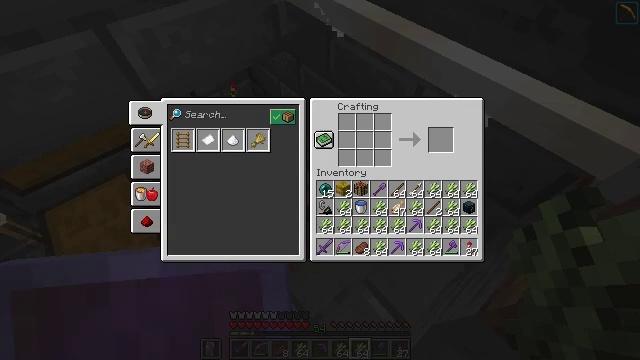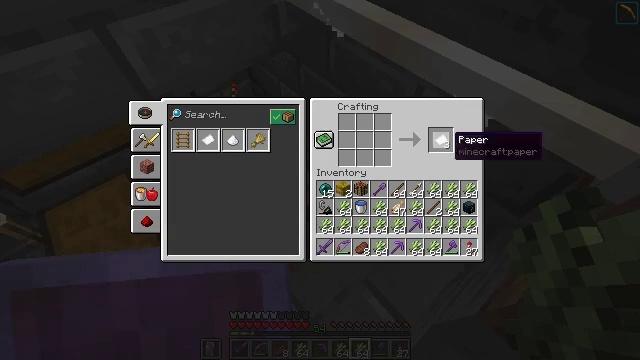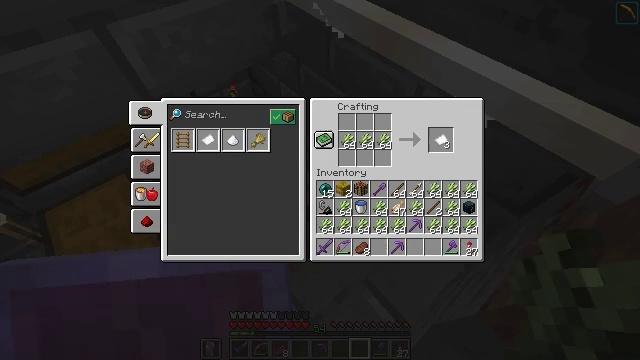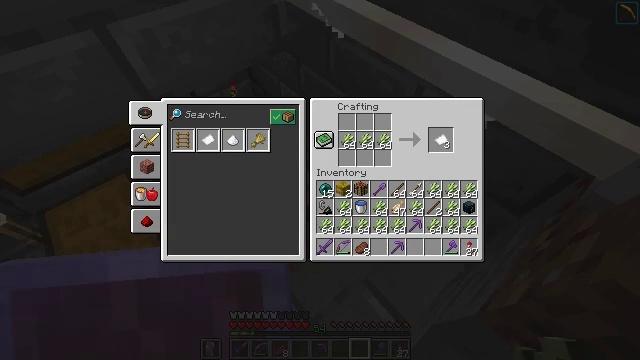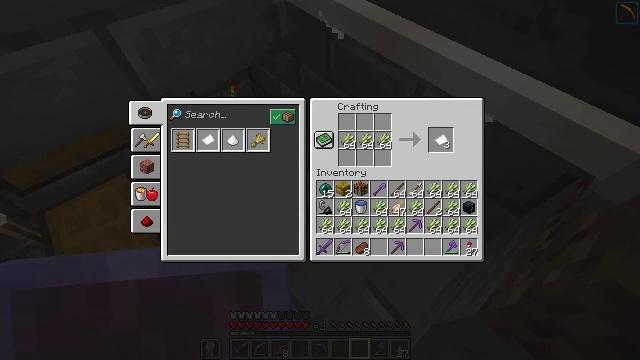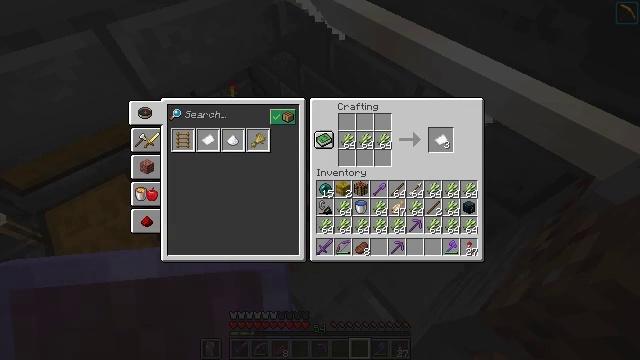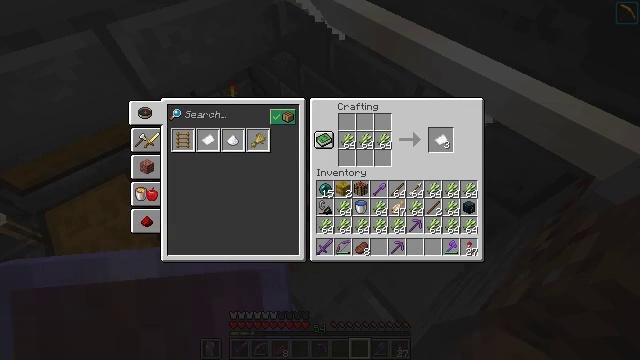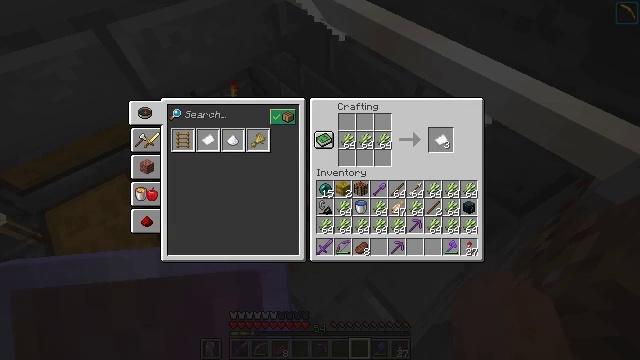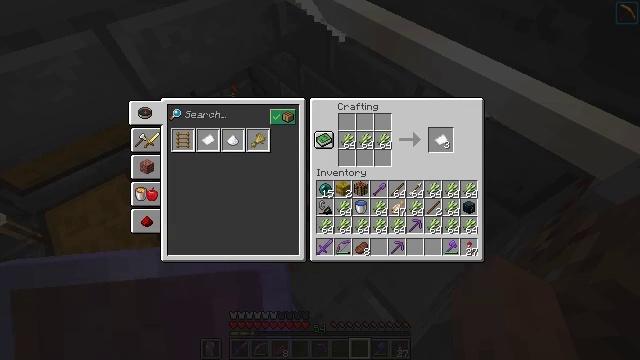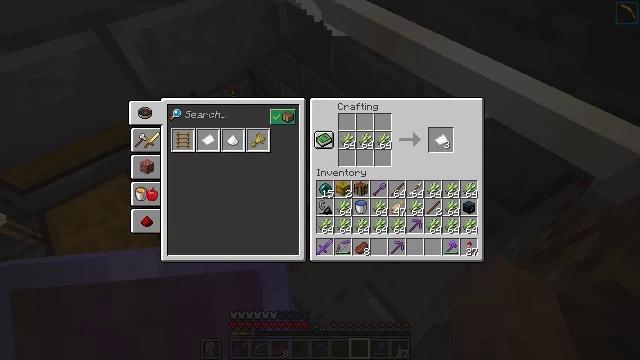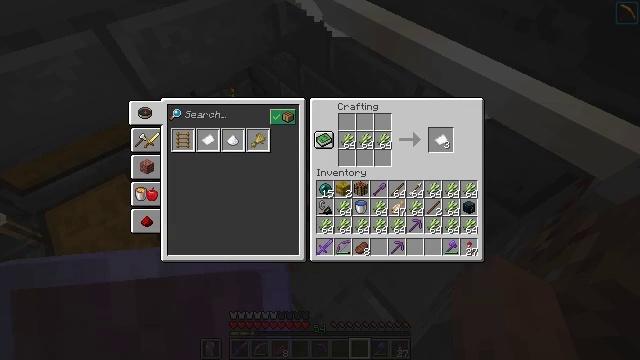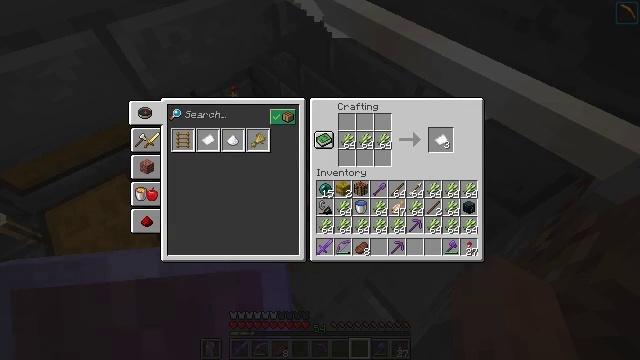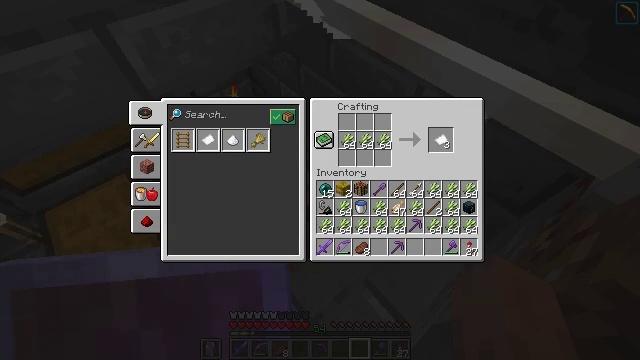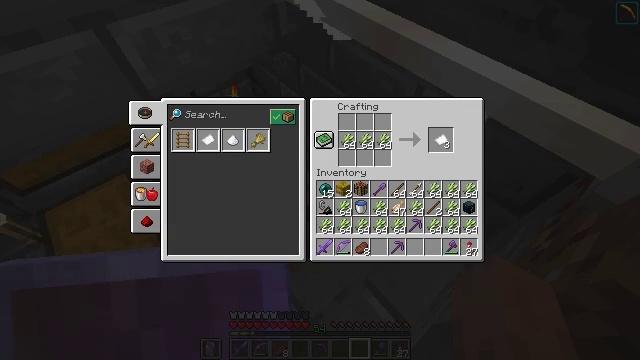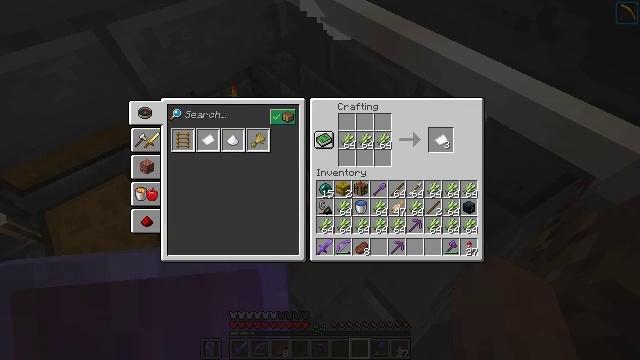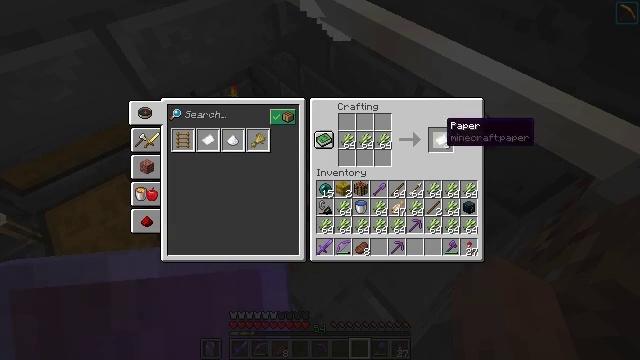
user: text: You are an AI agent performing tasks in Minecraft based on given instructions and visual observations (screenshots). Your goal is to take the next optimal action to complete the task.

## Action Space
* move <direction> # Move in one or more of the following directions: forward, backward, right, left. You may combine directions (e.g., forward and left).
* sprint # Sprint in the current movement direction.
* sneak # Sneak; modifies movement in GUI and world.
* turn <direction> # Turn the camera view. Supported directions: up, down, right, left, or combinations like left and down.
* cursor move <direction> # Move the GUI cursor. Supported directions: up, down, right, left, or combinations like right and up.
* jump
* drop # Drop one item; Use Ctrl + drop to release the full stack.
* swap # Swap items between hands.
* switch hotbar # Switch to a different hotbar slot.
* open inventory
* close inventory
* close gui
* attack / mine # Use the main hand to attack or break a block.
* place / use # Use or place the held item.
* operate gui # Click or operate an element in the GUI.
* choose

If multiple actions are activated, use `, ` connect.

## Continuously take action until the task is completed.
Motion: motion action
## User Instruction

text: Interact with the crafting table to craft paper.
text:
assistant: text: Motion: sneak, turn right
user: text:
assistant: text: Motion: sneak, turn right
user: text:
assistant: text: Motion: sneak
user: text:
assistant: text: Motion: sneak
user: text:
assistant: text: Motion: sneak
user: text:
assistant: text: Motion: sneak
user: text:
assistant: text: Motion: sneak
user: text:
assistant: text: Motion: sneak
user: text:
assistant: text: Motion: sneak
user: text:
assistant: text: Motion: sneak
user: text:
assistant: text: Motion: sneak, turn left
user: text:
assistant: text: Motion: sneak, turn left
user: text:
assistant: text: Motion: sneak
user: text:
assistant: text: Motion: sneak
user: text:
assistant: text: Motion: sneak
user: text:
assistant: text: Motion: sneak
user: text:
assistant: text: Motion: sneak
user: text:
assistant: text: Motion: sneak
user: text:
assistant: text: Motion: sneak, attack / mine
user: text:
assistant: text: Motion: sneak, attack / mine
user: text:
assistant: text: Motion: sneak, attack / mine
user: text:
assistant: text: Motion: sneak, attack / mine
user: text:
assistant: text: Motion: sneak, attack / mine
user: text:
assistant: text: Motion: sneak, attack / mine
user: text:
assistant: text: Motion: sneak, attack / mine
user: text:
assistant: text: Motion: sneak, attack / mine
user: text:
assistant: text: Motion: sneak
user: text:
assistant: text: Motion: sneak, turn left
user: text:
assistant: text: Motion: sneak, turn left
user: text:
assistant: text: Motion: sneak, turn left and down